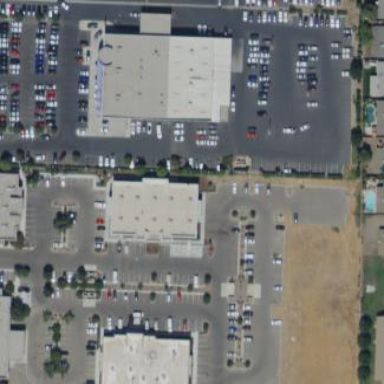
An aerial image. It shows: Commercial area.